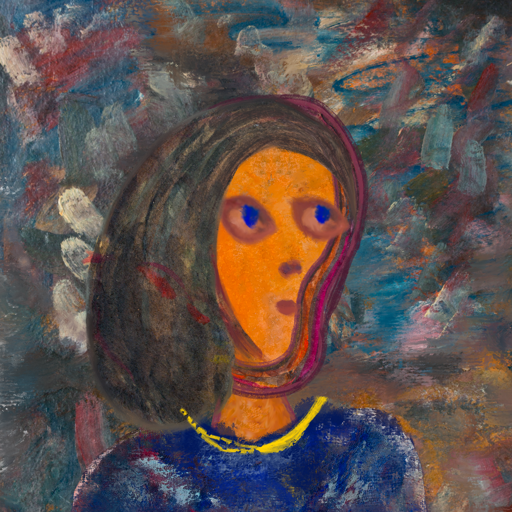
Background: Boggyland, Head And Neck Side: Hypocrite_w_Hair, Face Side: Mother_And_Son_Mother, Bust: Irani, Hair Side: Gypsy_Mother, Head Accessory: Blank, Second Necklace: Blank, Necklace: Irani_1, Baby: Blank